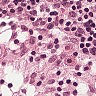
Metastatic tissue present: no